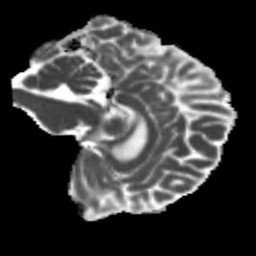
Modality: MD
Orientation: sagittal
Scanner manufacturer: siemens
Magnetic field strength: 3 T
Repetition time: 4 s
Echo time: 0.0594 s